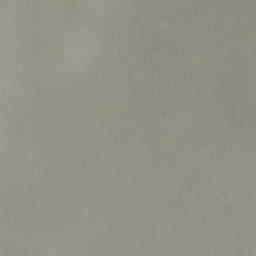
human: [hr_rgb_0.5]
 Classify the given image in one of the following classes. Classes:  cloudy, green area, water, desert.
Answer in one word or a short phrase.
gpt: cloudy